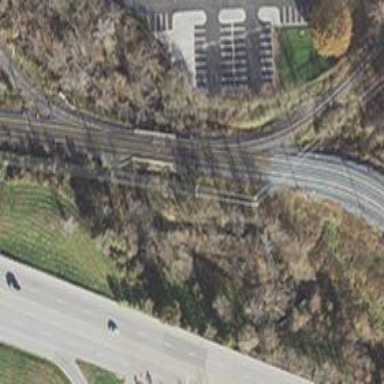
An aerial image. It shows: Bridge for light rail railway electrified with contact line.